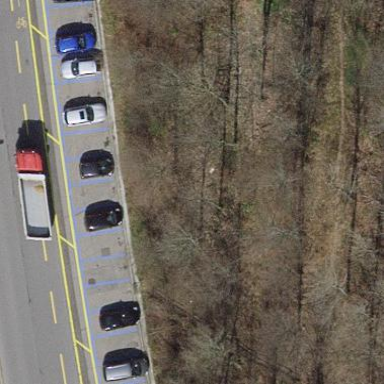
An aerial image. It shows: Street-side parking area.